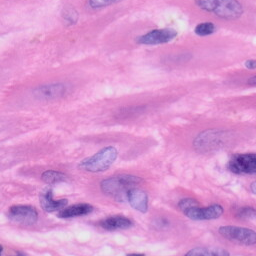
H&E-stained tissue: Skin